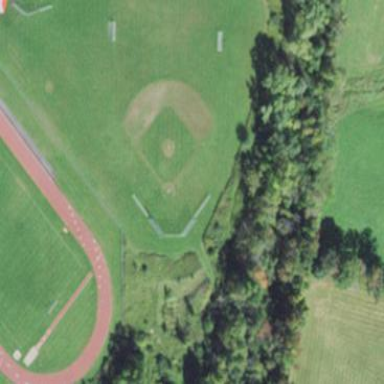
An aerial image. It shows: Baseball pitch for leisure and sports activities.